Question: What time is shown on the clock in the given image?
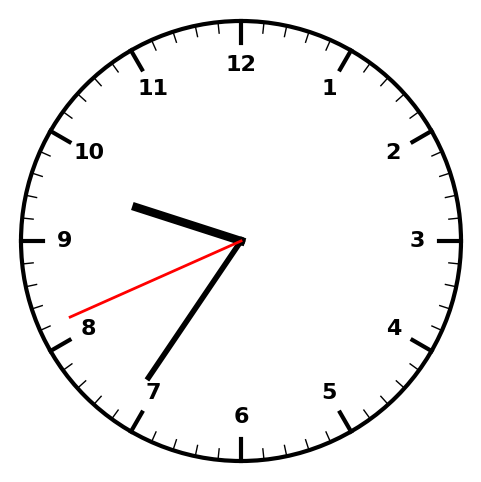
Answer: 09:35:41